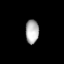
Tissue: lung
Cell type: Endothelial cells
Senescence score: 0.5683
Nuclear area (px): 307
Mean DAPI intensity: 176.505